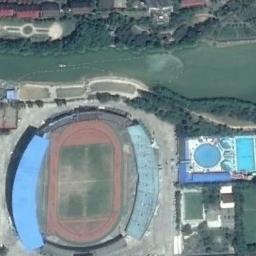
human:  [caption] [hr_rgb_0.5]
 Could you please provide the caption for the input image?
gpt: This stadium has a white ring roof .

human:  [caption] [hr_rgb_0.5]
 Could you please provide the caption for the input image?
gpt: The circular stadium is next to the lawn and swimming pool .

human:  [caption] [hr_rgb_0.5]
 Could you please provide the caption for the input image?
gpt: The stadium is on the grass next to some trees and a river .

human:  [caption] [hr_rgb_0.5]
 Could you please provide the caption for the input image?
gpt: There are many trees beside the stadium .

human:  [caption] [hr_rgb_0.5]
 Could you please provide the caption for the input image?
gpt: The stadium is beside a river .